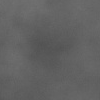
Atmospheric dust classification: dusty